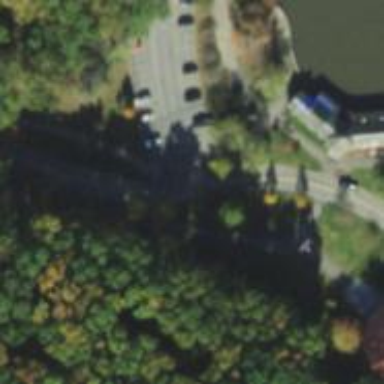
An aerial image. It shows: Unmarked crossing on footway.